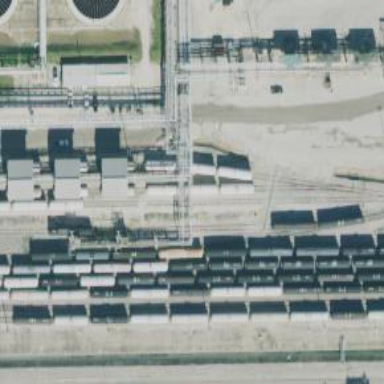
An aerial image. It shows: Rail spur service.